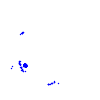
Particle: pion